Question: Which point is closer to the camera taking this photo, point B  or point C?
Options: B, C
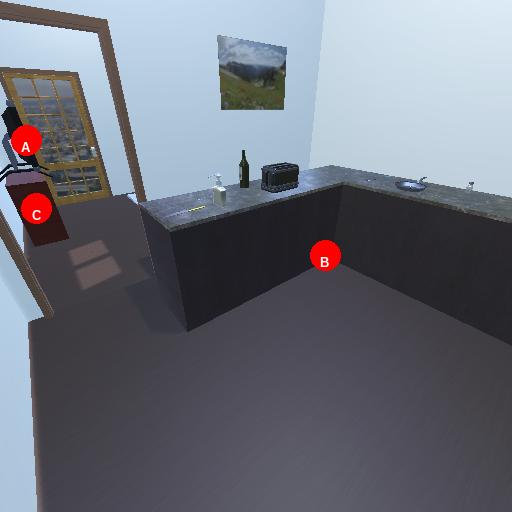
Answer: B